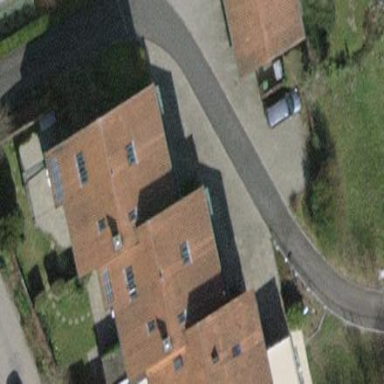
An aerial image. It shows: Terrace building.